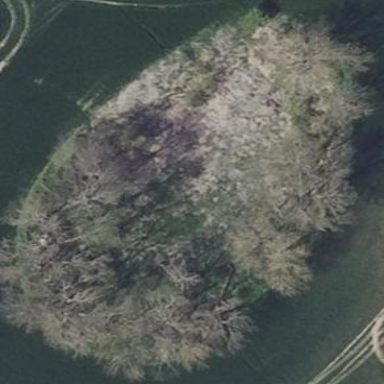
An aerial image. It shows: Broadleaved woodland area.